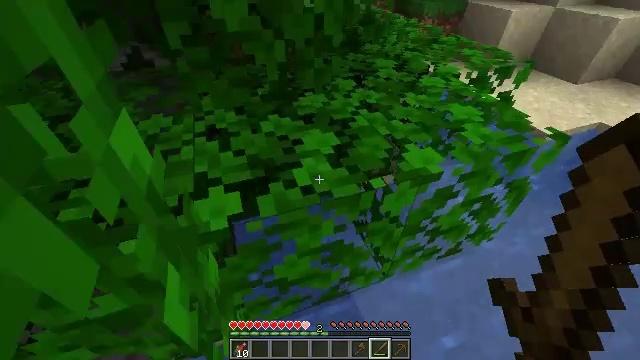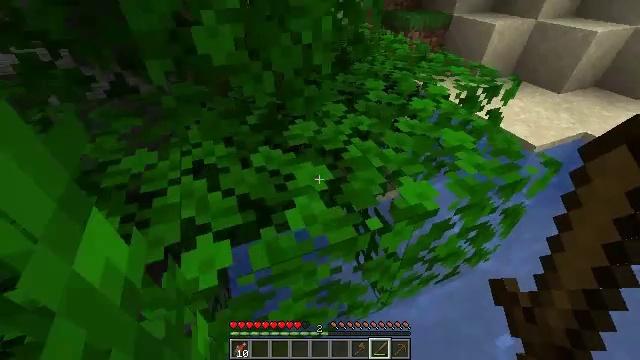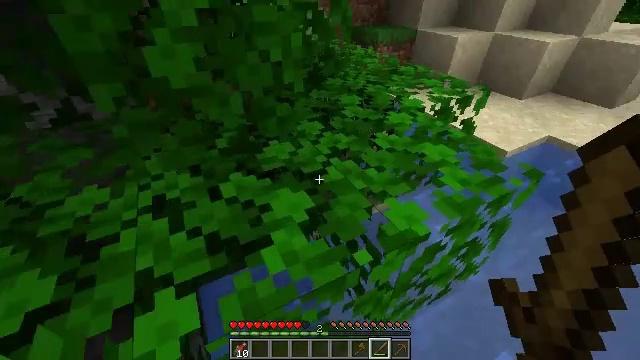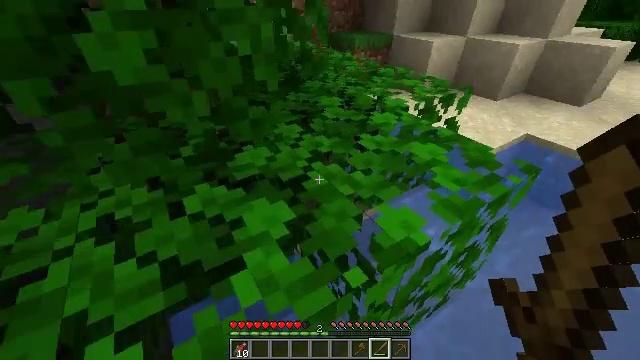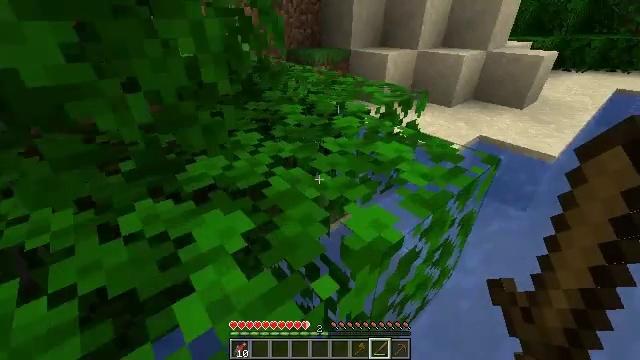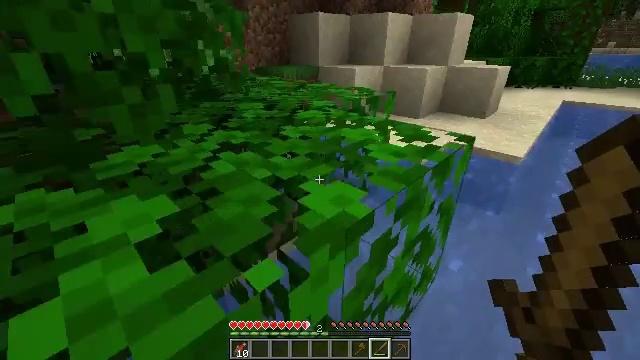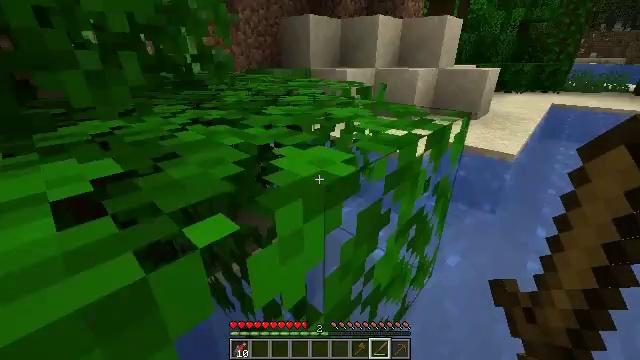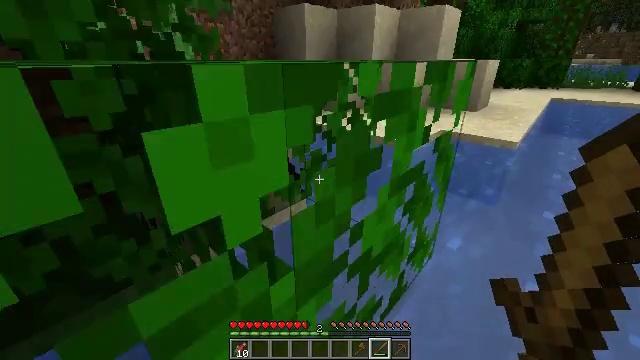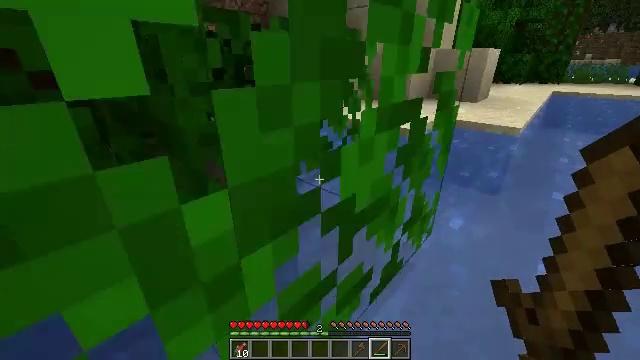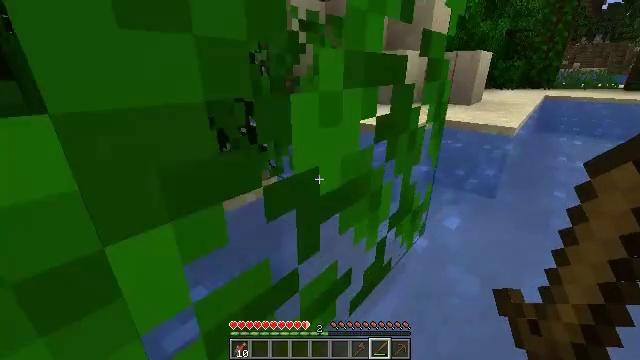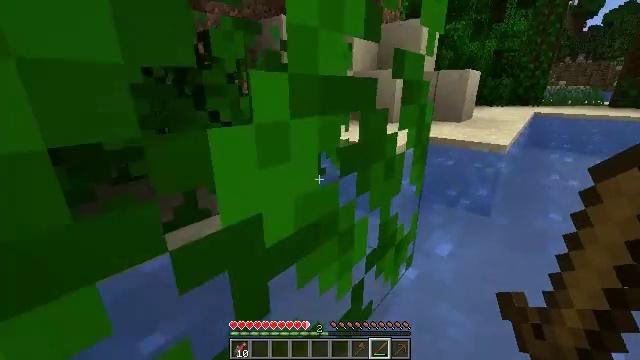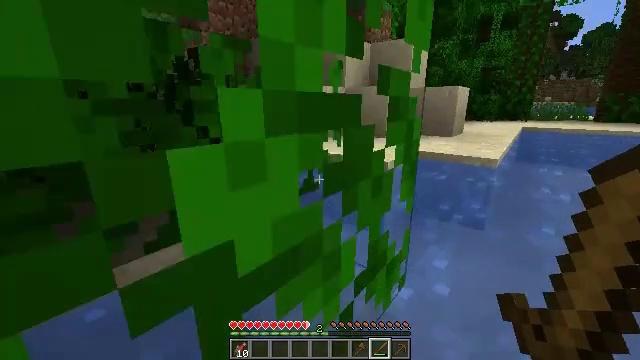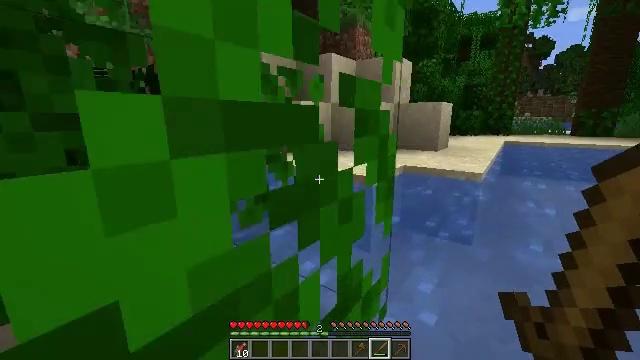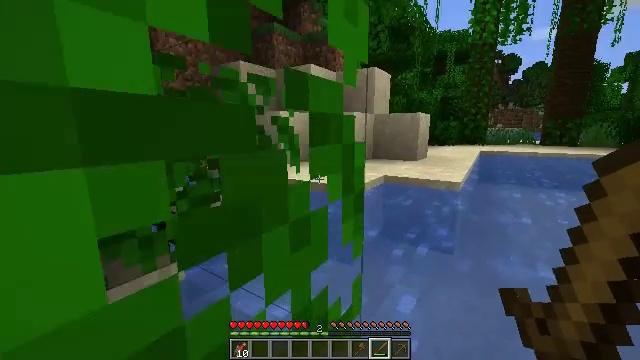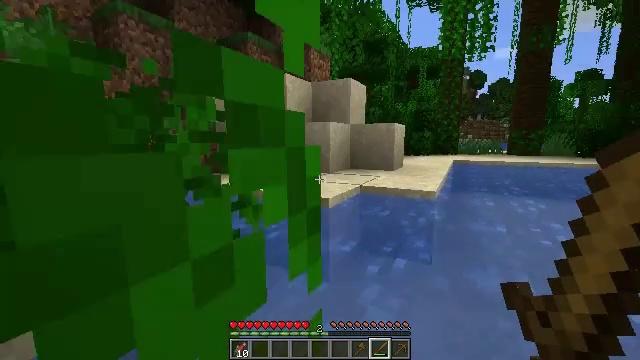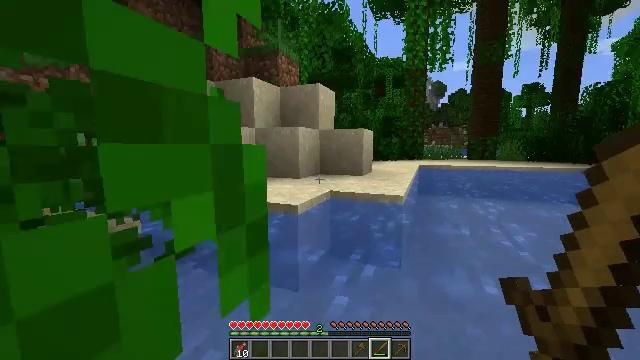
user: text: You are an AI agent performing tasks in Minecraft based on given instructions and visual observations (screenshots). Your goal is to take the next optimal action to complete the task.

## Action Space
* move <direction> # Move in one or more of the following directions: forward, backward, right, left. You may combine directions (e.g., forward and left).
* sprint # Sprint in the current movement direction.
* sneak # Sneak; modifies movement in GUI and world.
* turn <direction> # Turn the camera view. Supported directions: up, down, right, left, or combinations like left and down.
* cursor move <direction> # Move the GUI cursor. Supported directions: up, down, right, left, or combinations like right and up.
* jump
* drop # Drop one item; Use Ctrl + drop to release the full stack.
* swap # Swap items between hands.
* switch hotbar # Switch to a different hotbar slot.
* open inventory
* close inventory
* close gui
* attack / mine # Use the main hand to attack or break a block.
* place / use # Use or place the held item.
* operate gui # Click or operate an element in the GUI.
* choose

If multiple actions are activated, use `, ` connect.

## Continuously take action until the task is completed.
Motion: motion action
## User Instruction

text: Mine sand by the water.
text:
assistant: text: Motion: move forward, turn right and up
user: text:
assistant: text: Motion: move forward and move right, turn right and up
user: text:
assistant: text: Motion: move forward and move right, turn right and up
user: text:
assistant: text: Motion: move forward and move right, turn right and up
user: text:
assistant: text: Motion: move forward and move right, turn right and up
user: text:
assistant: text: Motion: move forward and move right, turn right and up
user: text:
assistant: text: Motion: move forward and move right
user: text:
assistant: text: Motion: move forward and move right
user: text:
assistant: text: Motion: move forward and move right, turn up
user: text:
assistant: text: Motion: move forward and move right, turn up
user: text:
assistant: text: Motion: move forward and move right, turn right and up
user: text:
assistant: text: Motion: move forward and move right, turn right and up
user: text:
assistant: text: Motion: move forward, turn right and up
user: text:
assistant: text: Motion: move forward, turn right and up
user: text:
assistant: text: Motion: move forward, turn right and up
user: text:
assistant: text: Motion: move forward, turn right
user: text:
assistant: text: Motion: move forward, turn right
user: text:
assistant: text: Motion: move forward
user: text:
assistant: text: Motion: move forward
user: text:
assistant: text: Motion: move forward
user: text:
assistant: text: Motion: move forward
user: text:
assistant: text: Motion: move forward
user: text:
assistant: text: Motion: move forward
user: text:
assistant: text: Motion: move forward
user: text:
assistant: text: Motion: move forward
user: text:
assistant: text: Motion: move forward, jump
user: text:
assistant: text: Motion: move forward, jump
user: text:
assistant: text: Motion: move forward, jump
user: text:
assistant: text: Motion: move forward, jump
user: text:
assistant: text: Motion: move forward, jump